Question: I am converting date to day, but if I just println() the current selected date in the datepicker, I get wrong time and wrong date.
'''
@IBOutlet weak var datepicker: UIDatePicker!
@IBAction func displayDay(sender: AnyObject) {
var chosenDate = self.datepicker.date
println(chosenDate)
'''
I've following date selected date.

And click on the button underneath datepicker.
I get following line in output
'''
2015-01-11 20:17:37 +0000
'''
Can somebody tell me.what's wrong with output?
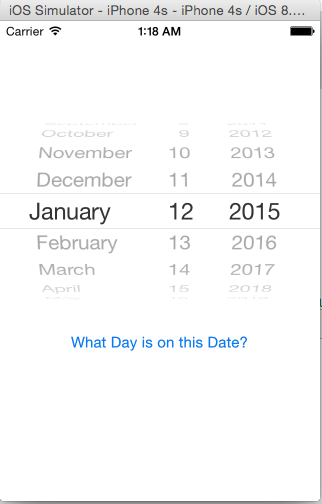
Answer: This is fine because the date picker uses its local time but it stores UTC time. It means your local time offset is -5h. You can do as follow to extract the right date and time from it:
'''
extension NSDate {
var localizedDescription: String {
return descriptionWithLocale(NSLocale.currentLocale()) ?? ""
}
}
println(chosenDate.localizedDescription)
'''
---
'''
extension Date {
var localizedDescription: String {
return description(with: .current)
}
}
'''
---
'''
Date().localizedDescription // "Monday, October 16, 2017 at 2:24:11 AM Brasilia Summer Time"
'''